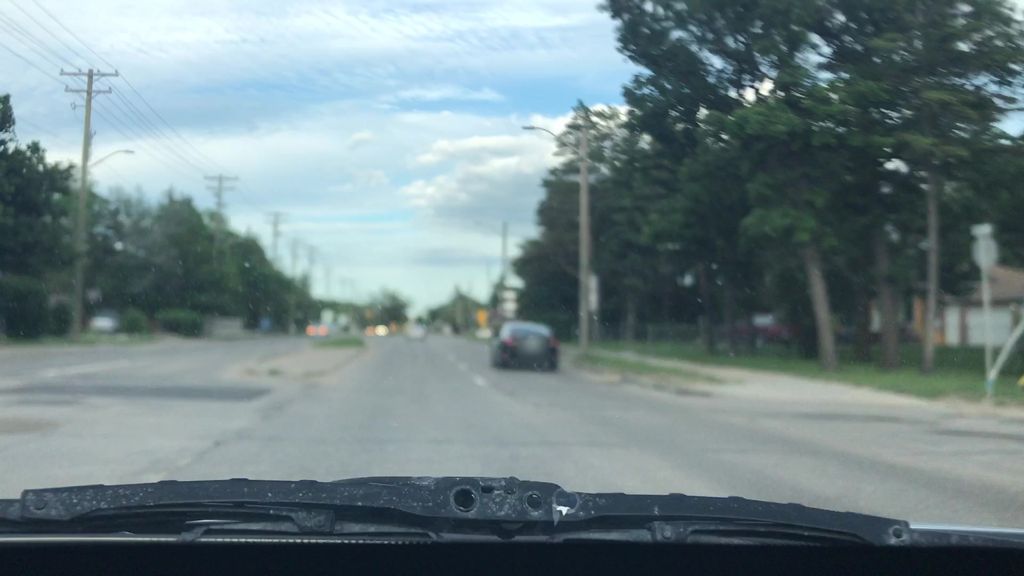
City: winnipeg